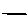
Label: line